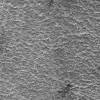
Atmospheric dust classification: not_dusty